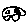
Label: car